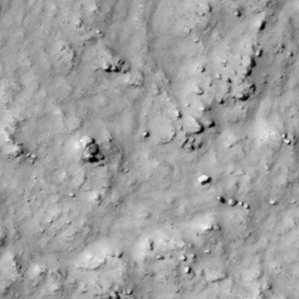
Label: non_frost